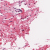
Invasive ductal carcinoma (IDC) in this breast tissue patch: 0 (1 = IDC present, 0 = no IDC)